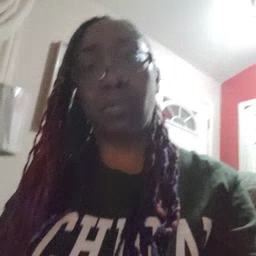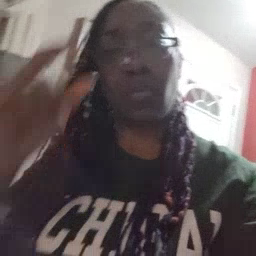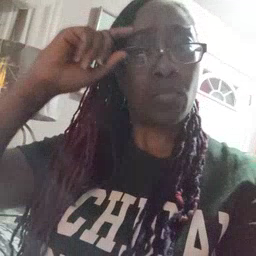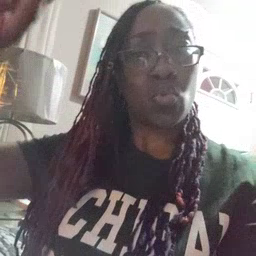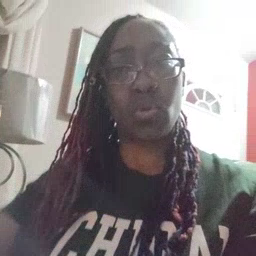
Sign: moon